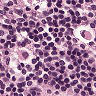
Metastatic tissue present: no